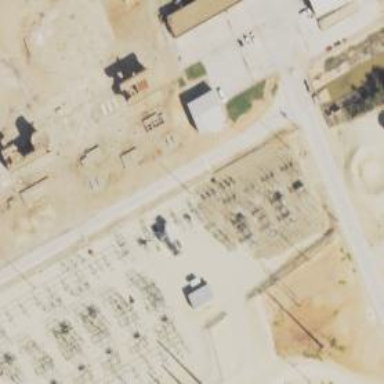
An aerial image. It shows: Switch for power supply.